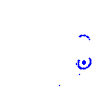
Particle: proton